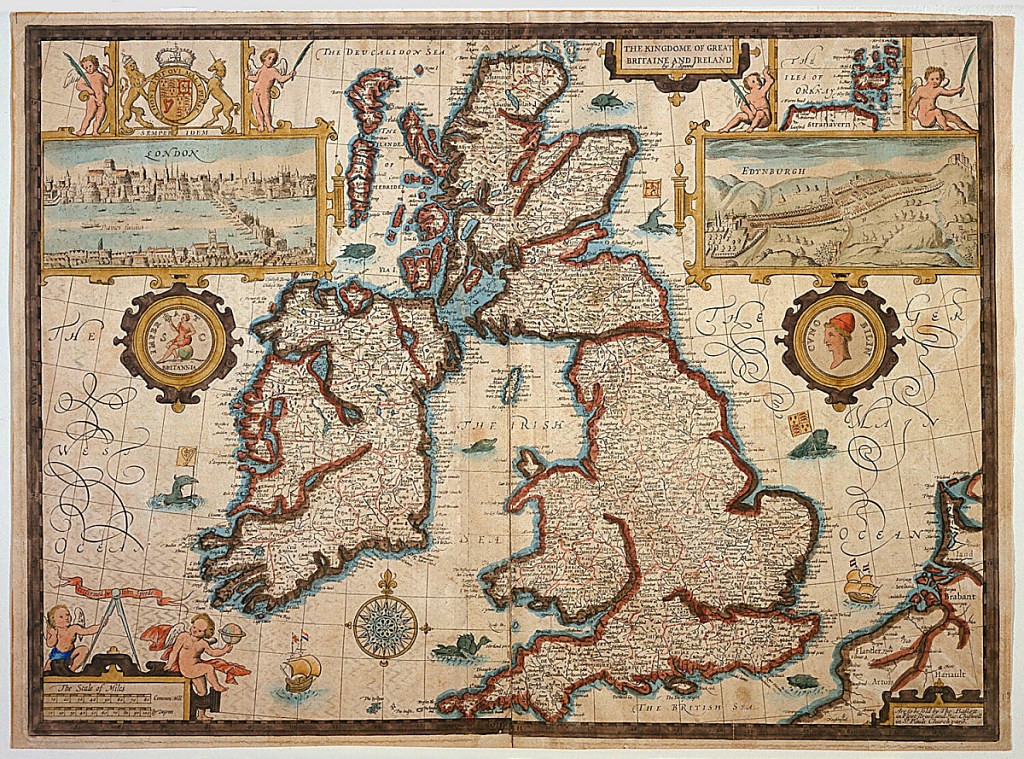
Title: Map of the British Isles
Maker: John Speede, 1552 – 1629
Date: ca. 1770
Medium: Engraving, watercolors
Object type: Print
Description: In the center, the British Isles, and at either side frames views of London and Edinburgh.  Royal arms and seal included.  Lower left, scale of miles in a frame ornamented with putti.  Verso:  two pages from book in which map was published.